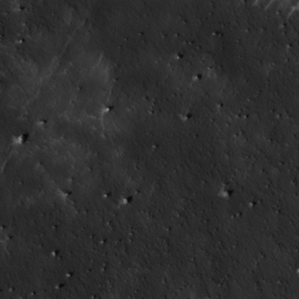
Label: non_frost